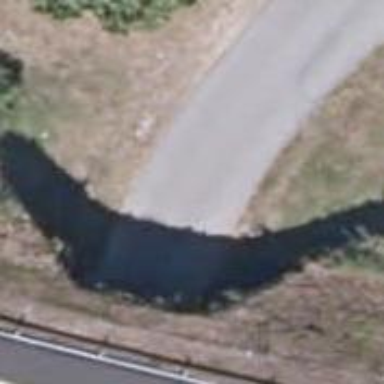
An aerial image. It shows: Tertiary road passing through tunnel with asphalt surface.